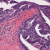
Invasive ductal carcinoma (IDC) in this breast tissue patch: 0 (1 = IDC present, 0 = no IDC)